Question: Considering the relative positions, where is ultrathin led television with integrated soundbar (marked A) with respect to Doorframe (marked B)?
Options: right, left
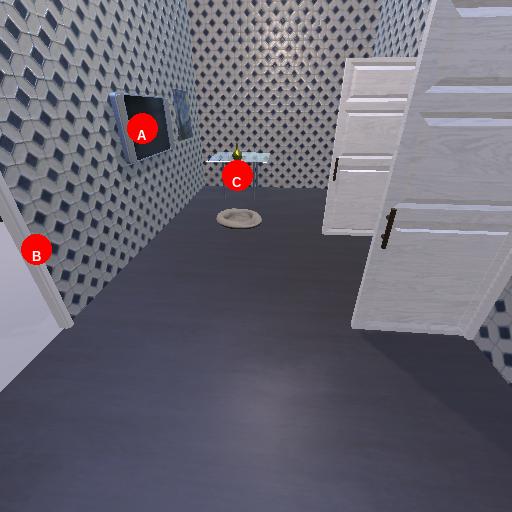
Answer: right